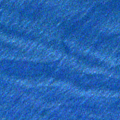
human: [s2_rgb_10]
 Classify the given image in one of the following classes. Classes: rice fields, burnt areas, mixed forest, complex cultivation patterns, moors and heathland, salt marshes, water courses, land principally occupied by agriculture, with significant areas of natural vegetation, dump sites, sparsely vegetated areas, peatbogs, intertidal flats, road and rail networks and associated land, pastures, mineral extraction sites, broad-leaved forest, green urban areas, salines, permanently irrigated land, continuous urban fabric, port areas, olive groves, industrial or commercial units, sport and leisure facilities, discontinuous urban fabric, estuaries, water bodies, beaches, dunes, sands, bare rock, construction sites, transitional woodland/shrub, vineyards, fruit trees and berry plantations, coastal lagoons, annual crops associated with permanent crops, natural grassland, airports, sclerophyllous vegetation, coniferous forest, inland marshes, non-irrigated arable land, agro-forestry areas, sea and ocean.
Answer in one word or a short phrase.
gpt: sea and ocean